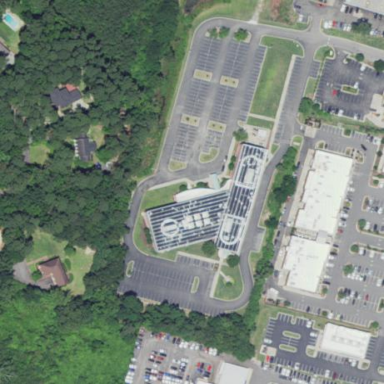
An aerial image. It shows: Clinic building offering healthcare services.